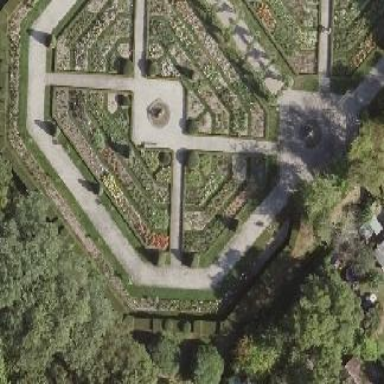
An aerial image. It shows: Flowerbed surrounded by hedge.